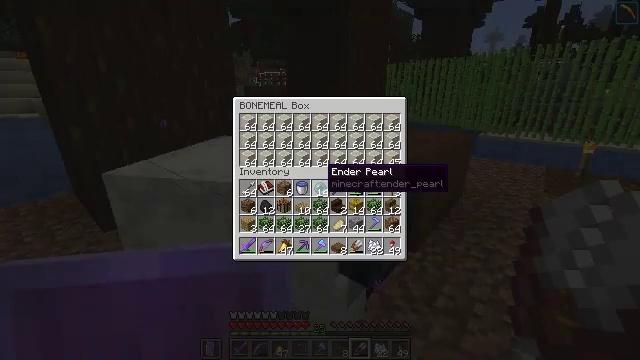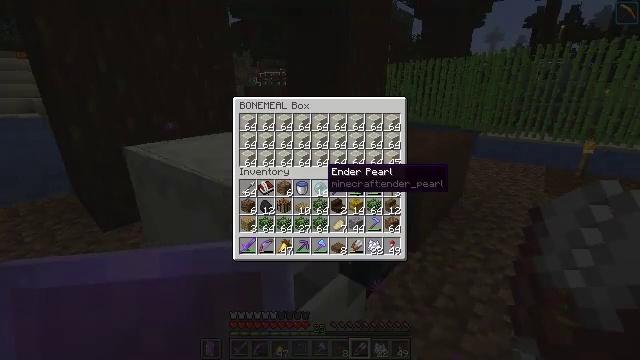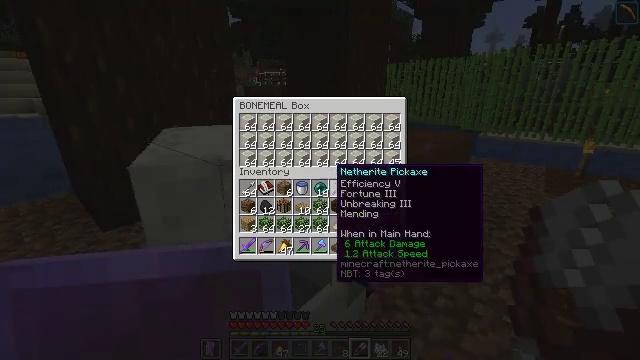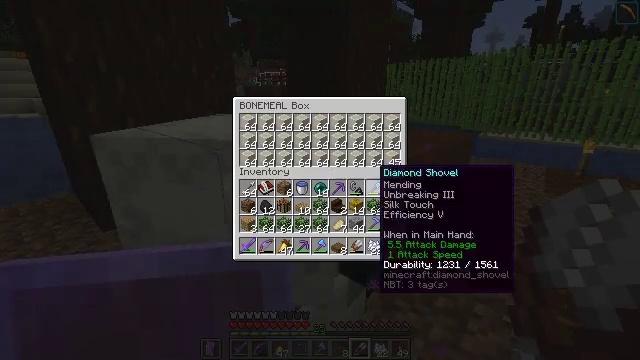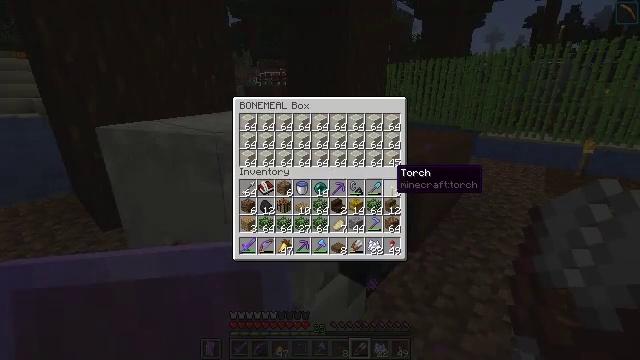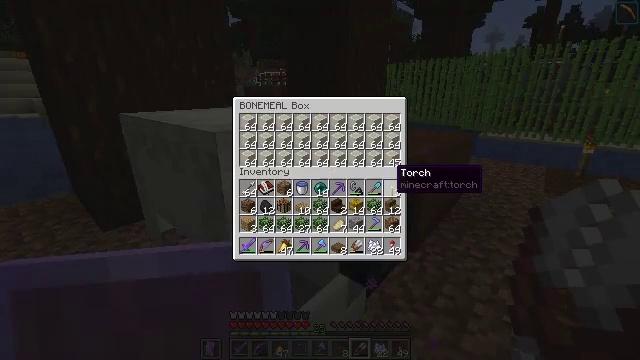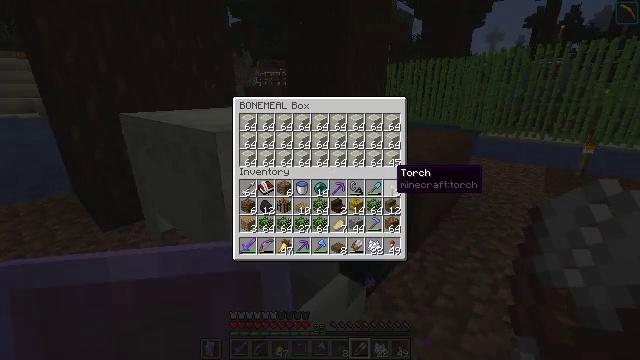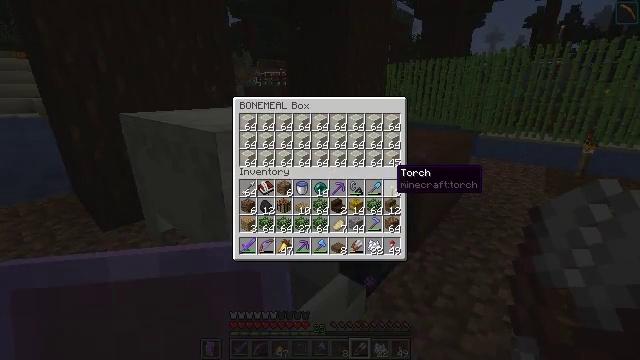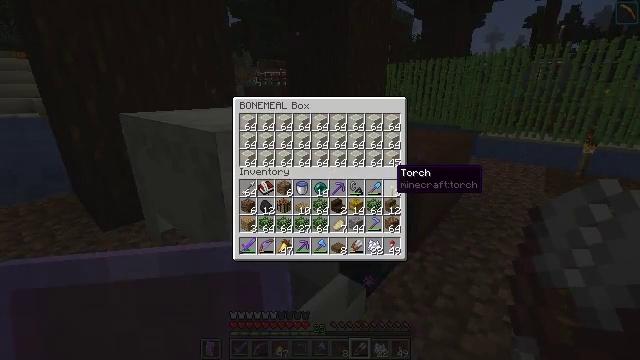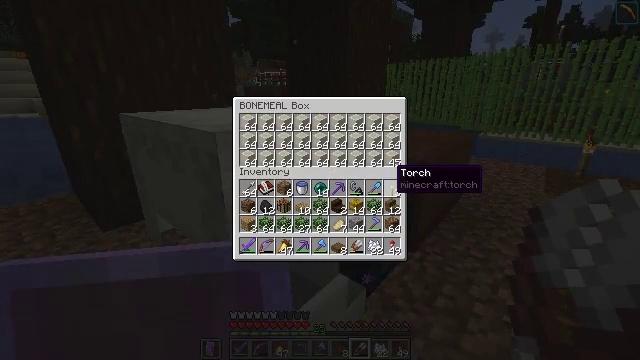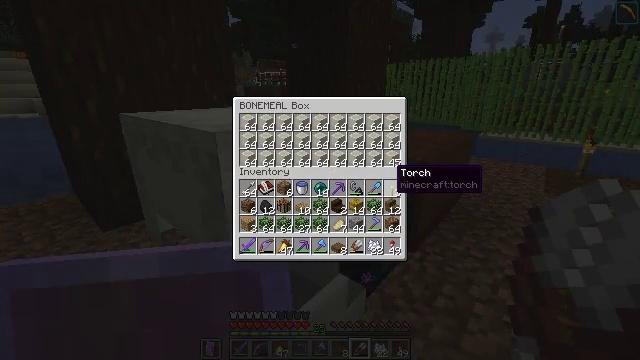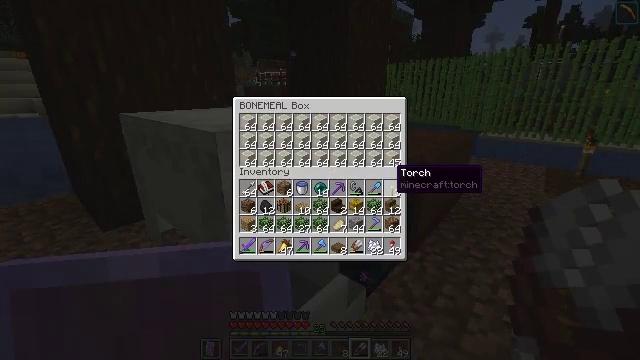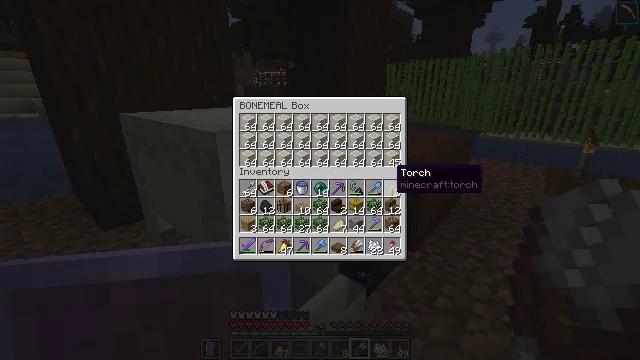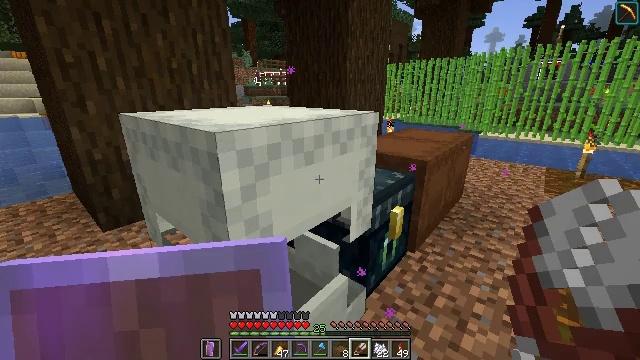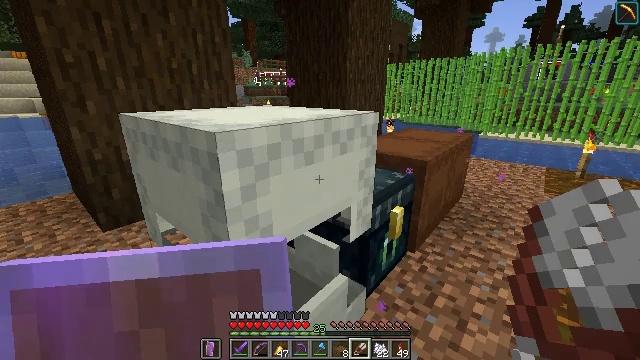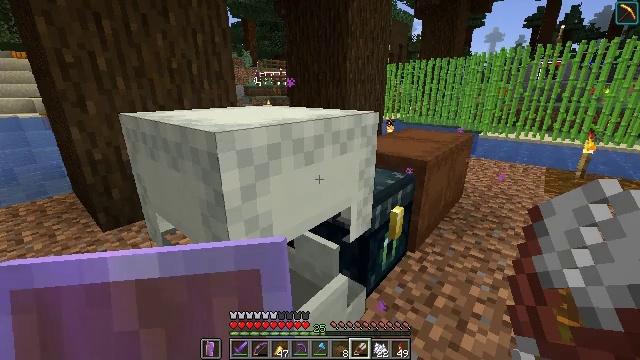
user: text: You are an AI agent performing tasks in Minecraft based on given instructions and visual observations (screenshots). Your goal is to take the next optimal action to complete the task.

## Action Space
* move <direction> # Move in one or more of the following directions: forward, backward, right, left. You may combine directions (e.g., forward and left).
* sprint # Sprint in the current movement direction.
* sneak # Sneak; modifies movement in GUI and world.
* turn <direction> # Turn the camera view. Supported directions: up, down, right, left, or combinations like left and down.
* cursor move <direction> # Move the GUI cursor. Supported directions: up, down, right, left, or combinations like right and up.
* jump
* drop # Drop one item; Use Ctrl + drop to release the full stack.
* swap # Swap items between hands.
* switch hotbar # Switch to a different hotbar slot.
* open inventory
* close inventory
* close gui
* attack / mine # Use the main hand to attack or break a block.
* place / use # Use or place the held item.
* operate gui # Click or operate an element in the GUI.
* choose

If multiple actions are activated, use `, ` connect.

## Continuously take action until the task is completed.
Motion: motion action
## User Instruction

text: Collect some oak leaves.
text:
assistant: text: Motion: no_op
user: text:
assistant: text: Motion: cursor move right
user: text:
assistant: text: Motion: cursor move right
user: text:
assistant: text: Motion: cursor move right
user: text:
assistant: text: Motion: no_op
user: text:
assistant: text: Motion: no_op
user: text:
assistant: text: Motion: no_op
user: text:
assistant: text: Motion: no_op
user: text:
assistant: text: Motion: no_op
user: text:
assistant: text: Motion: no_op
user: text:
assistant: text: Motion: no_op
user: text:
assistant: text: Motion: no_op
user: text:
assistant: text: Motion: no_op
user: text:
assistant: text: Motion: close gui
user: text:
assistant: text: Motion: no_op
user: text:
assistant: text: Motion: no_op
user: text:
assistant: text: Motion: move right
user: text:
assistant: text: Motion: move forward and move right
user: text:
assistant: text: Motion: move forward and move right
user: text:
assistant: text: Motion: move forward and move right
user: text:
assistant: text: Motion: move forward and move right, turn left
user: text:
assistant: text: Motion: move forward and move right, turn left
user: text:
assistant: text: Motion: move forward and move right, turn left and down
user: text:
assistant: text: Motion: move forward and move right, turn left and down
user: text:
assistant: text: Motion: move forward, turn left and down
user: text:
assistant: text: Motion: turn down
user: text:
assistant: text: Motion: no_op
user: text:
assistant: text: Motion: no_op
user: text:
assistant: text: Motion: no_op
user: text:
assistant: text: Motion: no_op